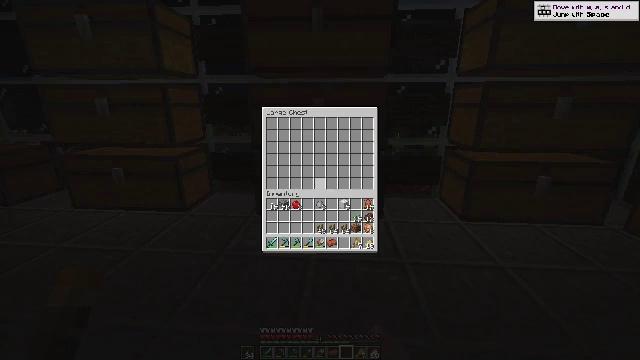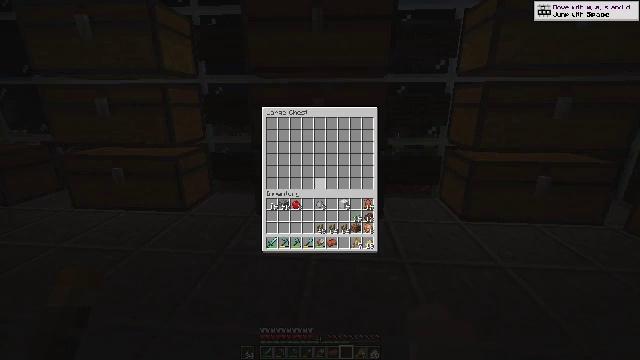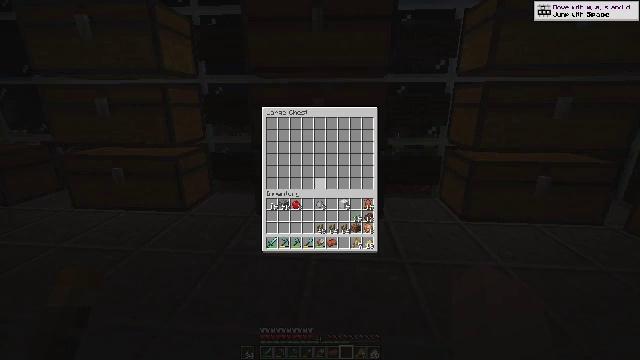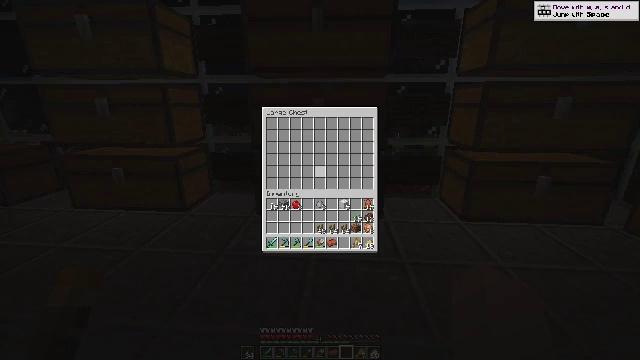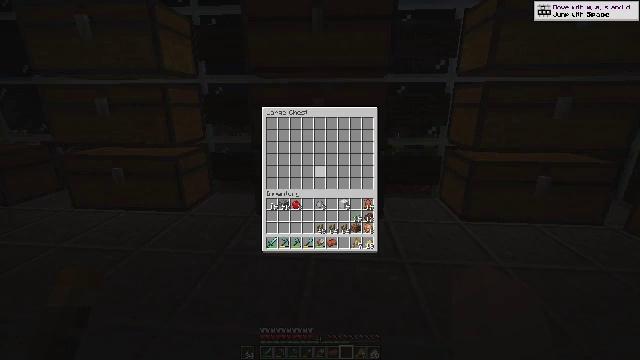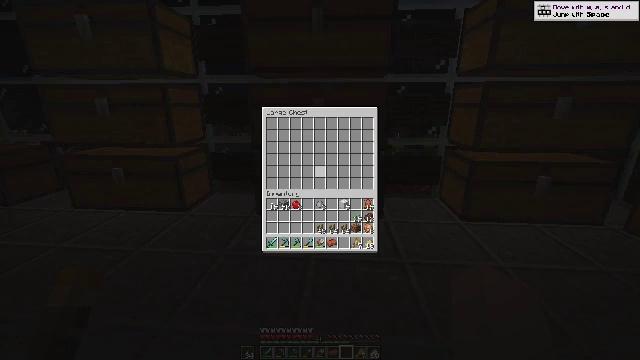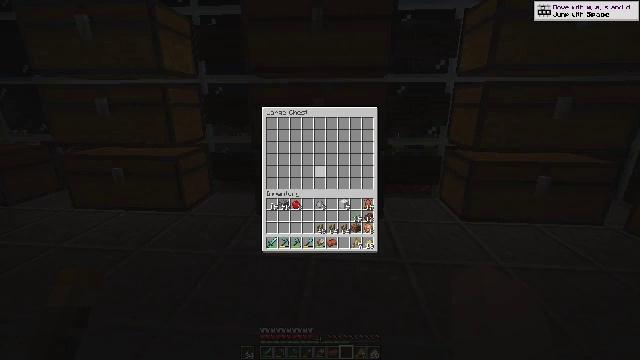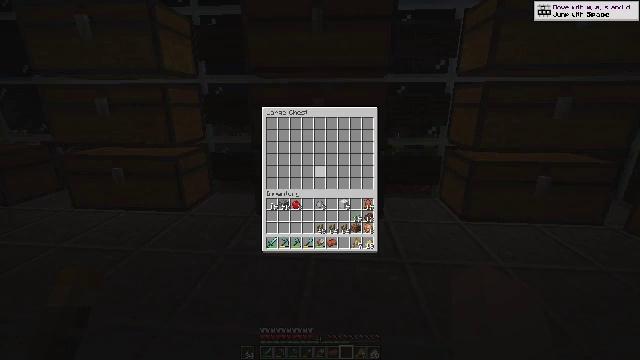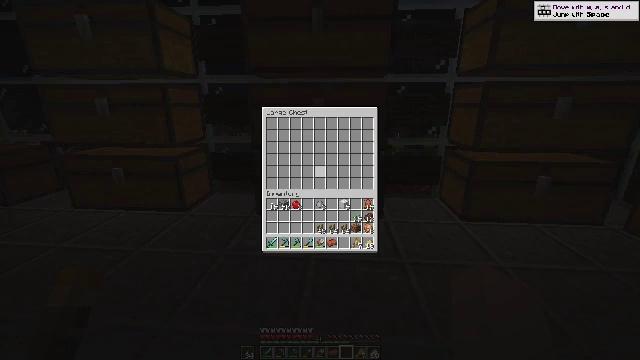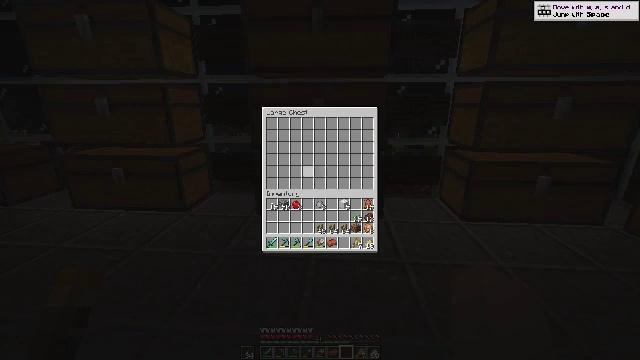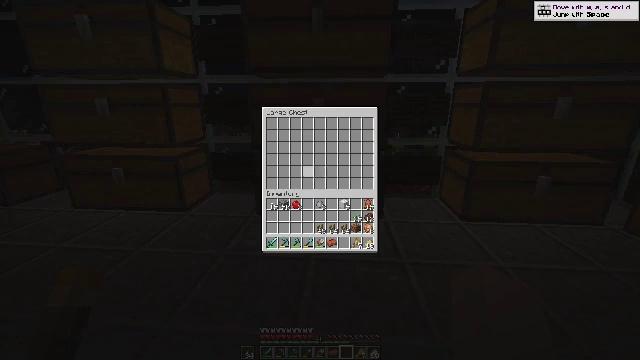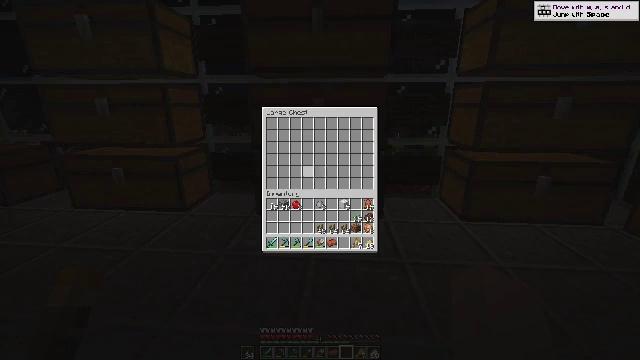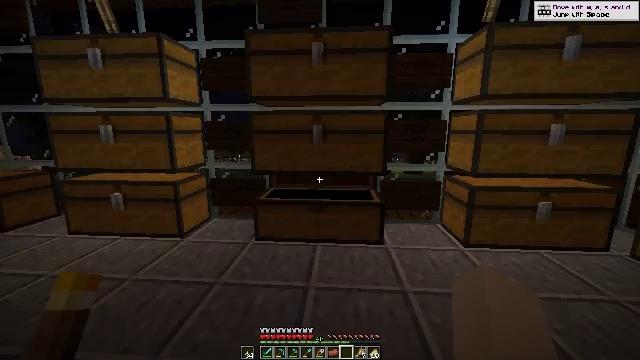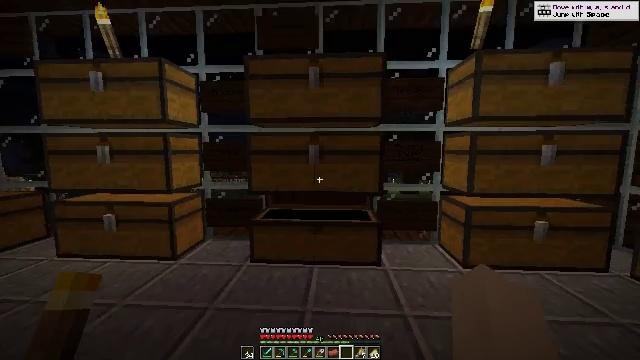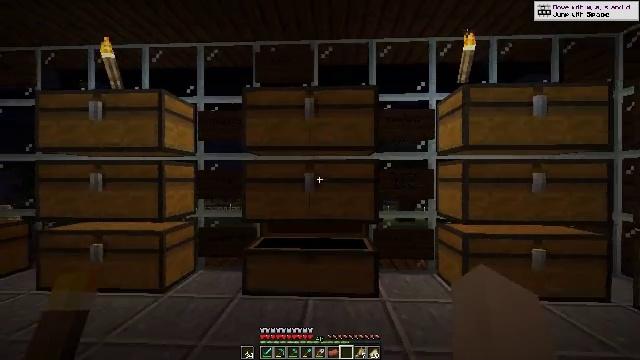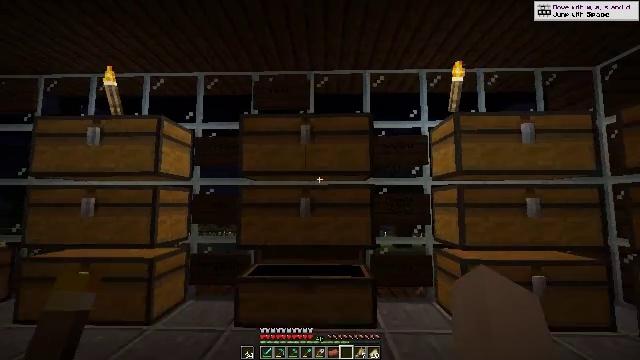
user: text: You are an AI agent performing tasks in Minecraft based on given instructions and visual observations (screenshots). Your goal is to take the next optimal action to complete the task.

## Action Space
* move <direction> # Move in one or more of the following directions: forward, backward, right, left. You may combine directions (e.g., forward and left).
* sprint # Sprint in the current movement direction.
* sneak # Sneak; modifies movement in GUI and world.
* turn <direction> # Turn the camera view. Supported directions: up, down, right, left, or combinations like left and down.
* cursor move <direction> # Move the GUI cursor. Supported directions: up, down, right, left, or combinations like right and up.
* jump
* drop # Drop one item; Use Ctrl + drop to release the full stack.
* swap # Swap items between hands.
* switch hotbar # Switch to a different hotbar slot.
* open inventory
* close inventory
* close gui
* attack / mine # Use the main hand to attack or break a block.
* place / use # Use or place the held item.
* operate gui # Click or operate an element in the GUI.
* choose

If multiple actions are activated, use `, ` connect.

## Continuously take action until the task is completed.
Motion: motion action
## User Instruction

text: Obtain iron nugget from iron ingot in crafting table.
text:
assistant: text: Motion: no_op
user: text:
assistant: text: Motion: no_op
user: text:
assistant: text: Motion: turn up
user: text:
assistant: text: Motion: no_op
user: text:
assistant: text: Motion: no_op
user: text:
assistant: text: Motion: no_op
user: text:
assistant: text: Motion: no_op
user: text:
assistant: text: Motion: no_op
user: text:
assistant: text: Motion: turn down
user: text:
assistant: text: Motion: no_op
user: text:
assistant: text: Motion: no_op
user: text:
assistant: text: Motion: turn up
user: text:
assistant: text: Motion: turn up
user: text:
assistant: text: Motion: turn right and up
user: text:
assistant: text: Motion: turn up
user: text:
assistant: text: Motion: turn up
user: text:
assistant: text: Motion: turn up
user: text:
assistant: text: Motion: turn up
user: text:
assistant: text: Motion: no_op
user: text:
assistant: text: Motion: use / place
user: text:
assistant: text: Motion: use / place
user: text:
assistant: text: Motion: use / place
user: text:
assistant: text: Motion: use / place
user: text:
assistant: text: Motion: turn up
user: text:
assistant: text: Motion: no_op
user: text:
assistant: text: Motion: no_op
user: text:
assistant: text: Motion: no_op
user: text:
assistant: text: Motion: no_op
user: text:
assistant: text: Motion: no_op
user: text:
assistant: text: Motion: no_op